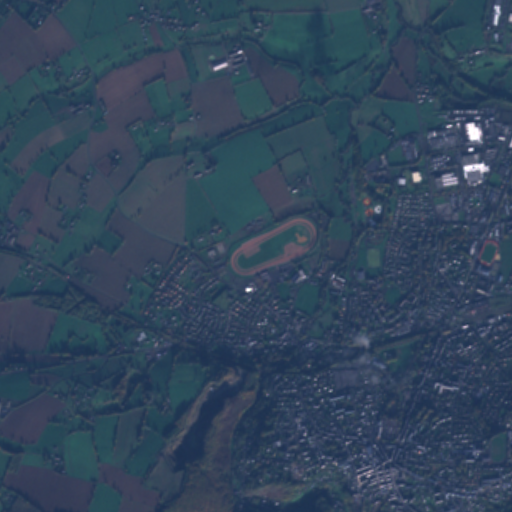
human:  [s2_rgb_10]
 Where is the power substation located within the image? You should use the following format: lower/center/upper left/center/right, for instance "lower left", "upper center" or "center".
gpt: The power substation is located in the lower right of the image.
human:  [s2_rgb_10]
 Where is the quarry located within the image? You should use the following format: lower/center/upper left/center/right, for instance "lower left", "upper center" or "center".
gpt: The quarry is located in the lower left of the image.
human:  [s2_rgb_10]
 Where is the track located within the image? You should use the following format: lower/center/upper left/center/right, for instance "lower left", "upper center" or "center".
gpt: The track is located in the center right of the image.
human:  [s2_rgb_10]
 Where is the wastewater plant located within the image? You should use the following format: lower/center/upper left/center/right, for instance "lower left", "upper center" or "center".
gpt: The wastewater plant is located in the center right of the image.
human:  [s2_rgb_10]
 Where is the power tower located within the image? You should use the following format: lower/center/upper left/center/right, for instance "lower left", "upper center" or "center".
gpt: There is no power tower in the image.